Question: Consider the following Fiddle: <URL>
For the last 4 hours I have been trying to do something like this:

I'm trying to make the list display four items per 'row' with the two spans's centered underneath the image. The text must be able to wordwrap. CSS is one tricky beast to master!
If you check out the Fiddle, my result is somewhat odd. Items with larger text cause a blank gap to be inserted...
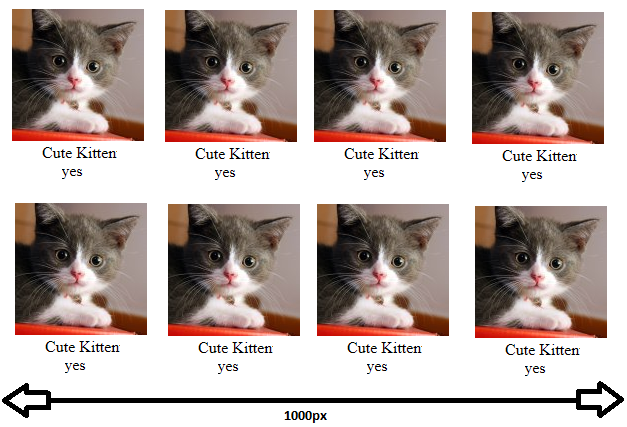
Answer: '''
<div id="container">
<div><img src="kitten.png" />Cute Kitten<br />yes</div>
......
</div>
'''
Then in your CSS:
'''
#container {width: 1000px;}
#container > div {display: inline-block; width: 250px; text-align: center;}
'''
That should do it. Much easier than using an unordered list because then you don't have any styles that a list has by default that need overriding.